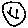
Label: smiley face